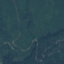
Land use / land cover class: Forest